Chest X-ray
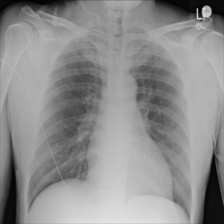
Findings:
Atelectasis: negative
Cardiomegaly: negative
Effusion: negative
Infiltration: negative
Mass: negative
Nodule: negative
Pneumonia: negative
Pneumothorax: negative
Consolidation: negative
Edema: negative
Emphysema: negative
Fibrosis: negative
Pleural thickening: negative
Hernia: negative